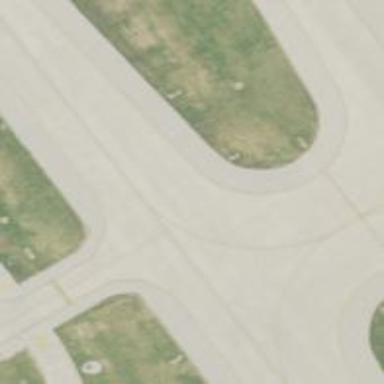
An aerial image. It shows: View of taxiway at the airport.